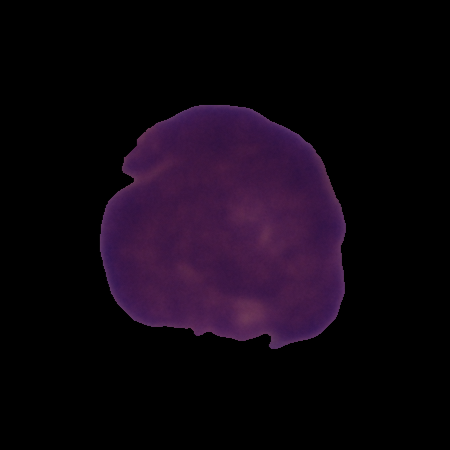
Label: cancer